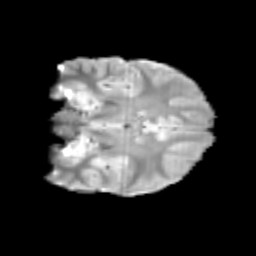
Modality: T2w
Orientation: coronal
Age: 10
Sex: female
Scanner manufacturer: siemens
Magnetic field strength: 3 T
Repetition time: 3.8 s
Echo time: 0.07 s